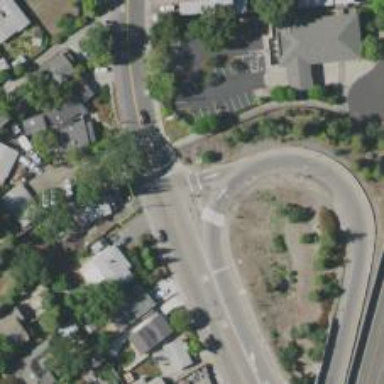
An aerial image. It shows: Footway crossing traffic island.